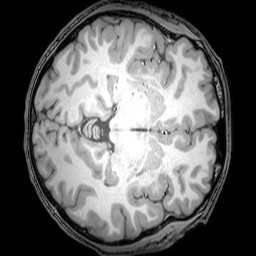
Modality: T1w
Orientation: axial
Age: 24
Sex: male
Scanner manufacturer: philips
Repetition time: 0.008257 s
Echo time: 0.00382 s